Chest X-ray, PA view. Patient: 28 years old, sex F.
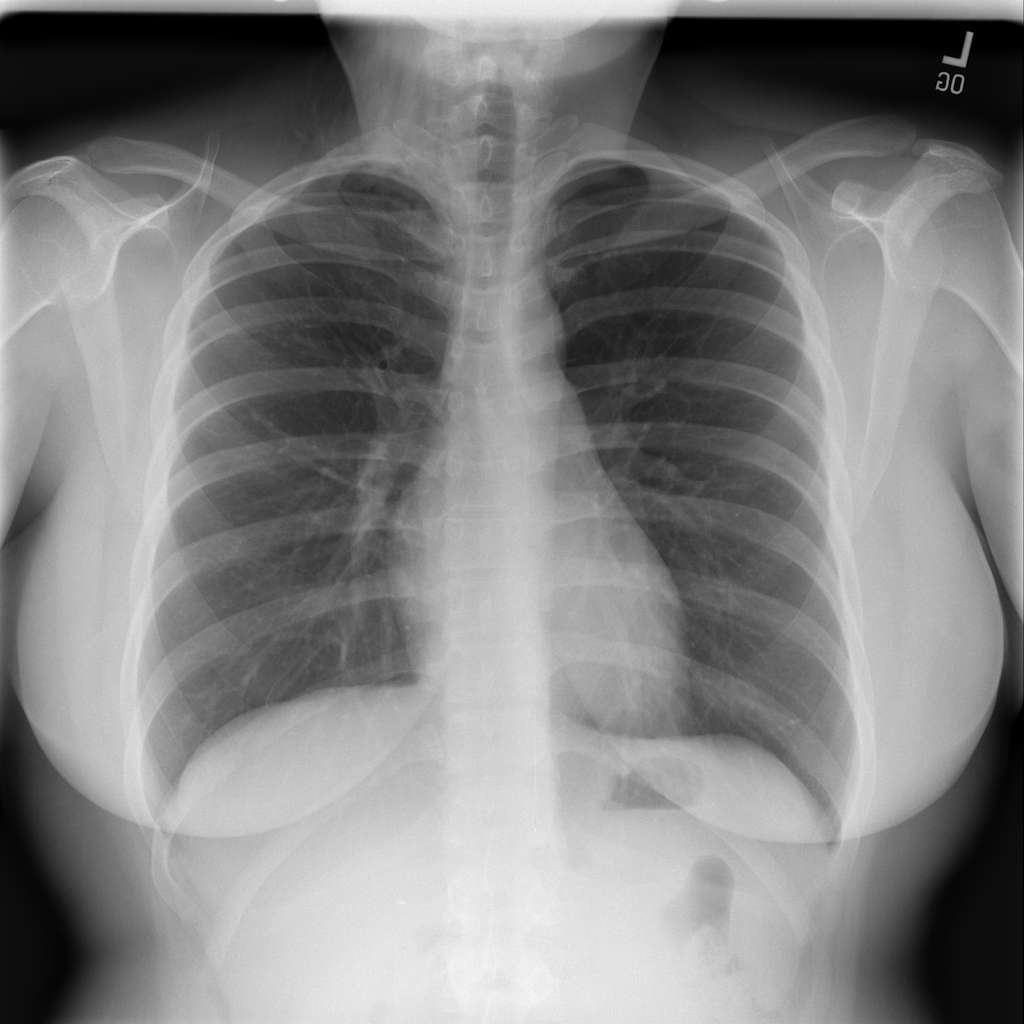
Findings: Fibrosis